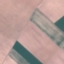
Land use / land cover class: AnnualCrop